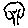
Label: tree